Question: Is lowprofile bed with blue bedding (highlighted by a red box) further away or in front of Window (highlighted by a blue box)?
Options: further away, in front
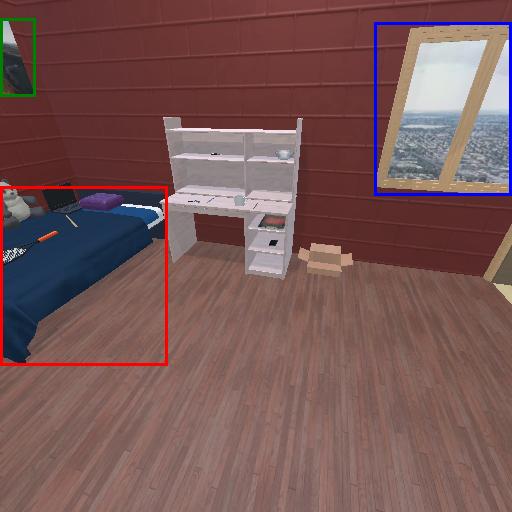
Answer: further away